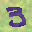
Label: 3